Question: can you please what is the problem with this code ?
'''
$host = "localhost";
$database = "dbname";
$username = "postgres";
$password = "password";
$inf = "information_schema";
$db = new PDO("pgsql:dbname={$database};host={$host};port=5432", $username, $password);
!$db && exit("Database connect failed");
$db->setAttribute(PDO::ATTR_ERRMODE, PDO::ERRMODE_EXCEPTION);
$handle = fopen("code.txt", "r");
if ($handle) {
$array = array();
while (($line = fgets($handle)) !== false) {
preg_match("/(.*?)\s\((.*?)\)/i", $line, $match);
$query = "INSERT INTO combo (group,html,value) VALUES(?,?,?)";
$s = $db->prepare($query);
$s->bindParam(1, $group);
$s->bindParam(2, $html);
$s->bindParam(3, $value);
$group = "state";
$html = $match[1];
$value = $match[2];
$s->execute();
}
var_dump($array);
}
'''
i am getting this error. i also tried for param name like :html,:value but this is not working and giving the same error.
pelase tell what is the problem with this

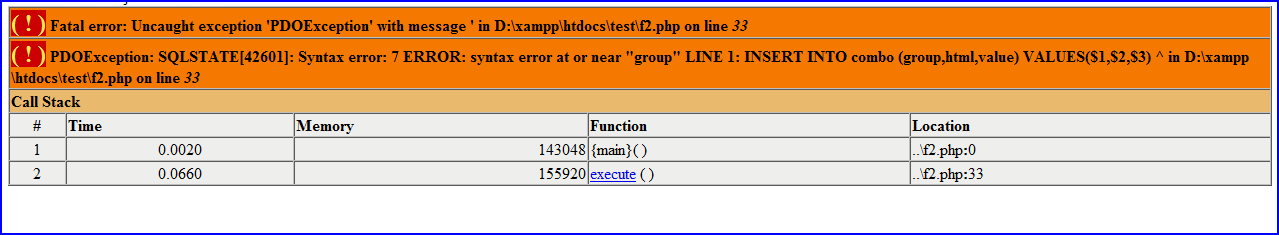
Answer: '''
GROUP
'''
is a reserved word
Please see here <URL>
You can use
'''
'group'
'''